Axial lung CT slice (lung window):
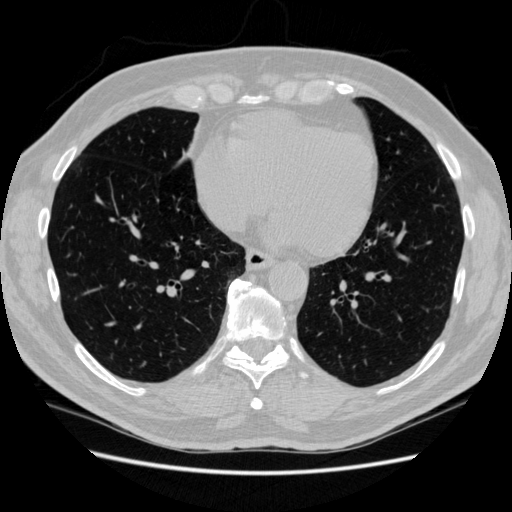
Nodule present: no